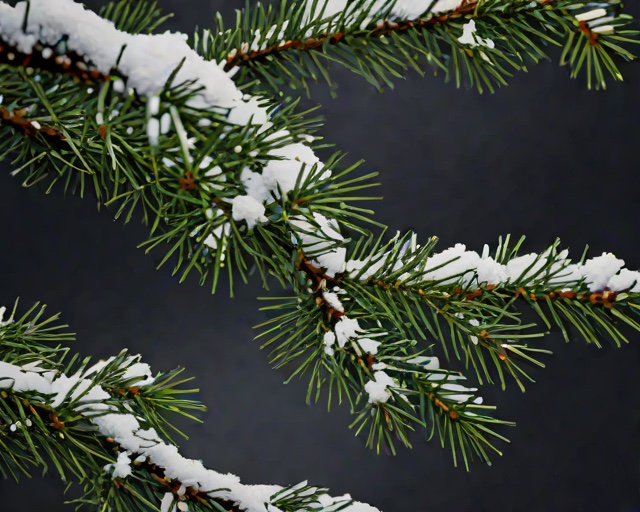
Category: Holiday